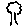
Label: tree